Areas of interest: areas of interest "Home Appliance and Electronics Store"
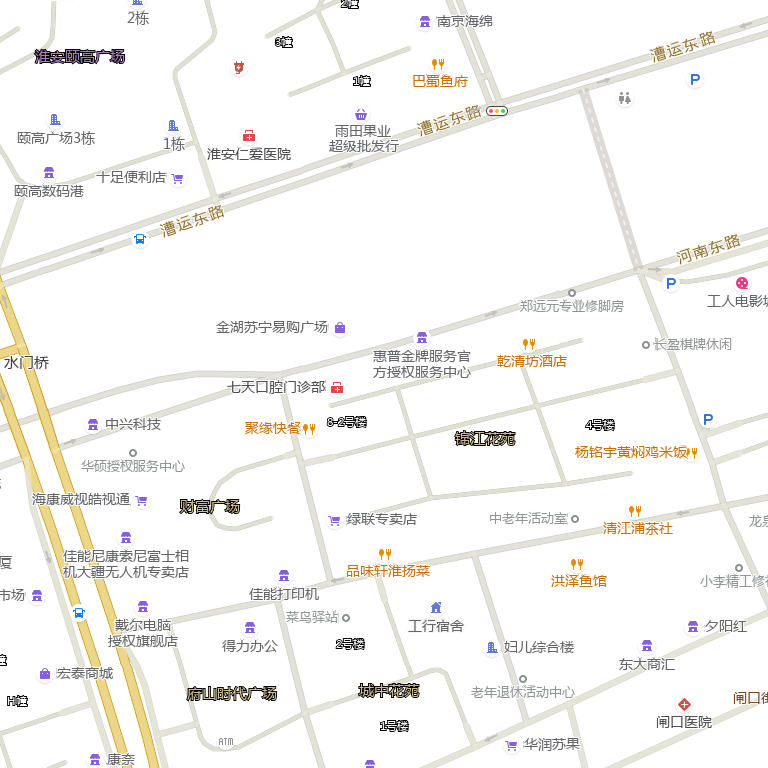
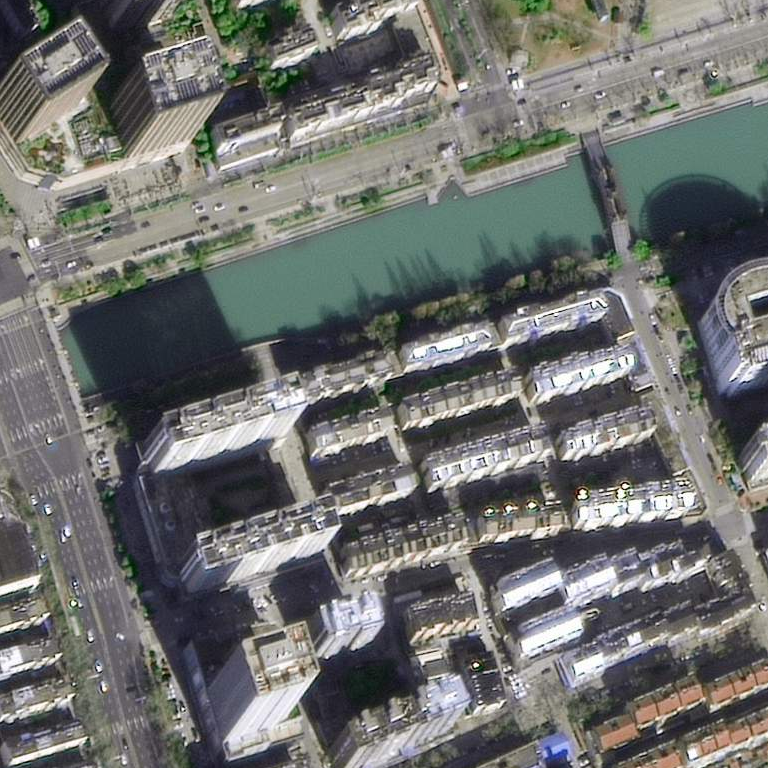